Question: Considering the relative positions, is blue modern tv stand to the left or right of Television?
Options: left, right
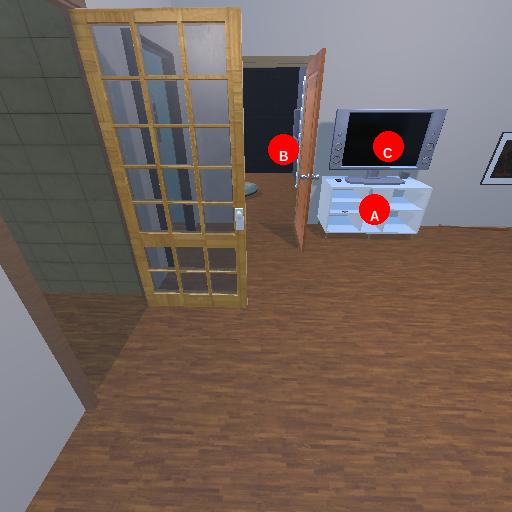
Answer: left